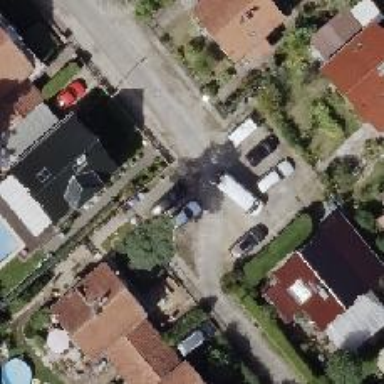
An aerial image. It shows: Asphalt road in residential area.